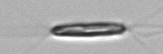
Label: Chrysochromulina